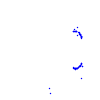
Particle: kaon